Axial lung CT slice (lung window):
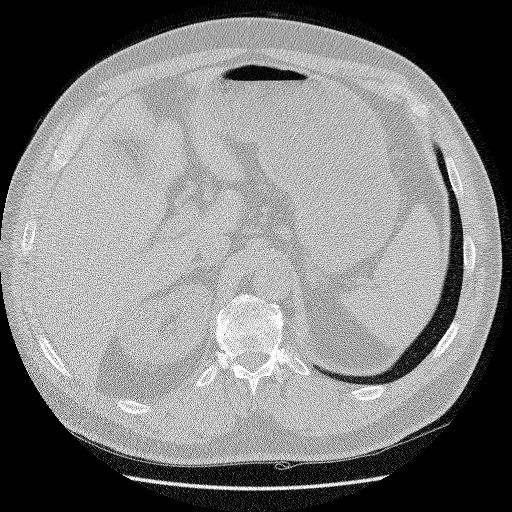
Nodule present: no